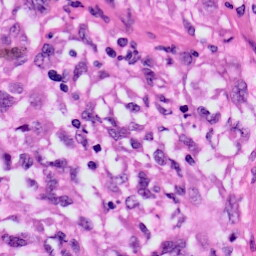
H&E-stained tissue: Skin